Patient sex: M
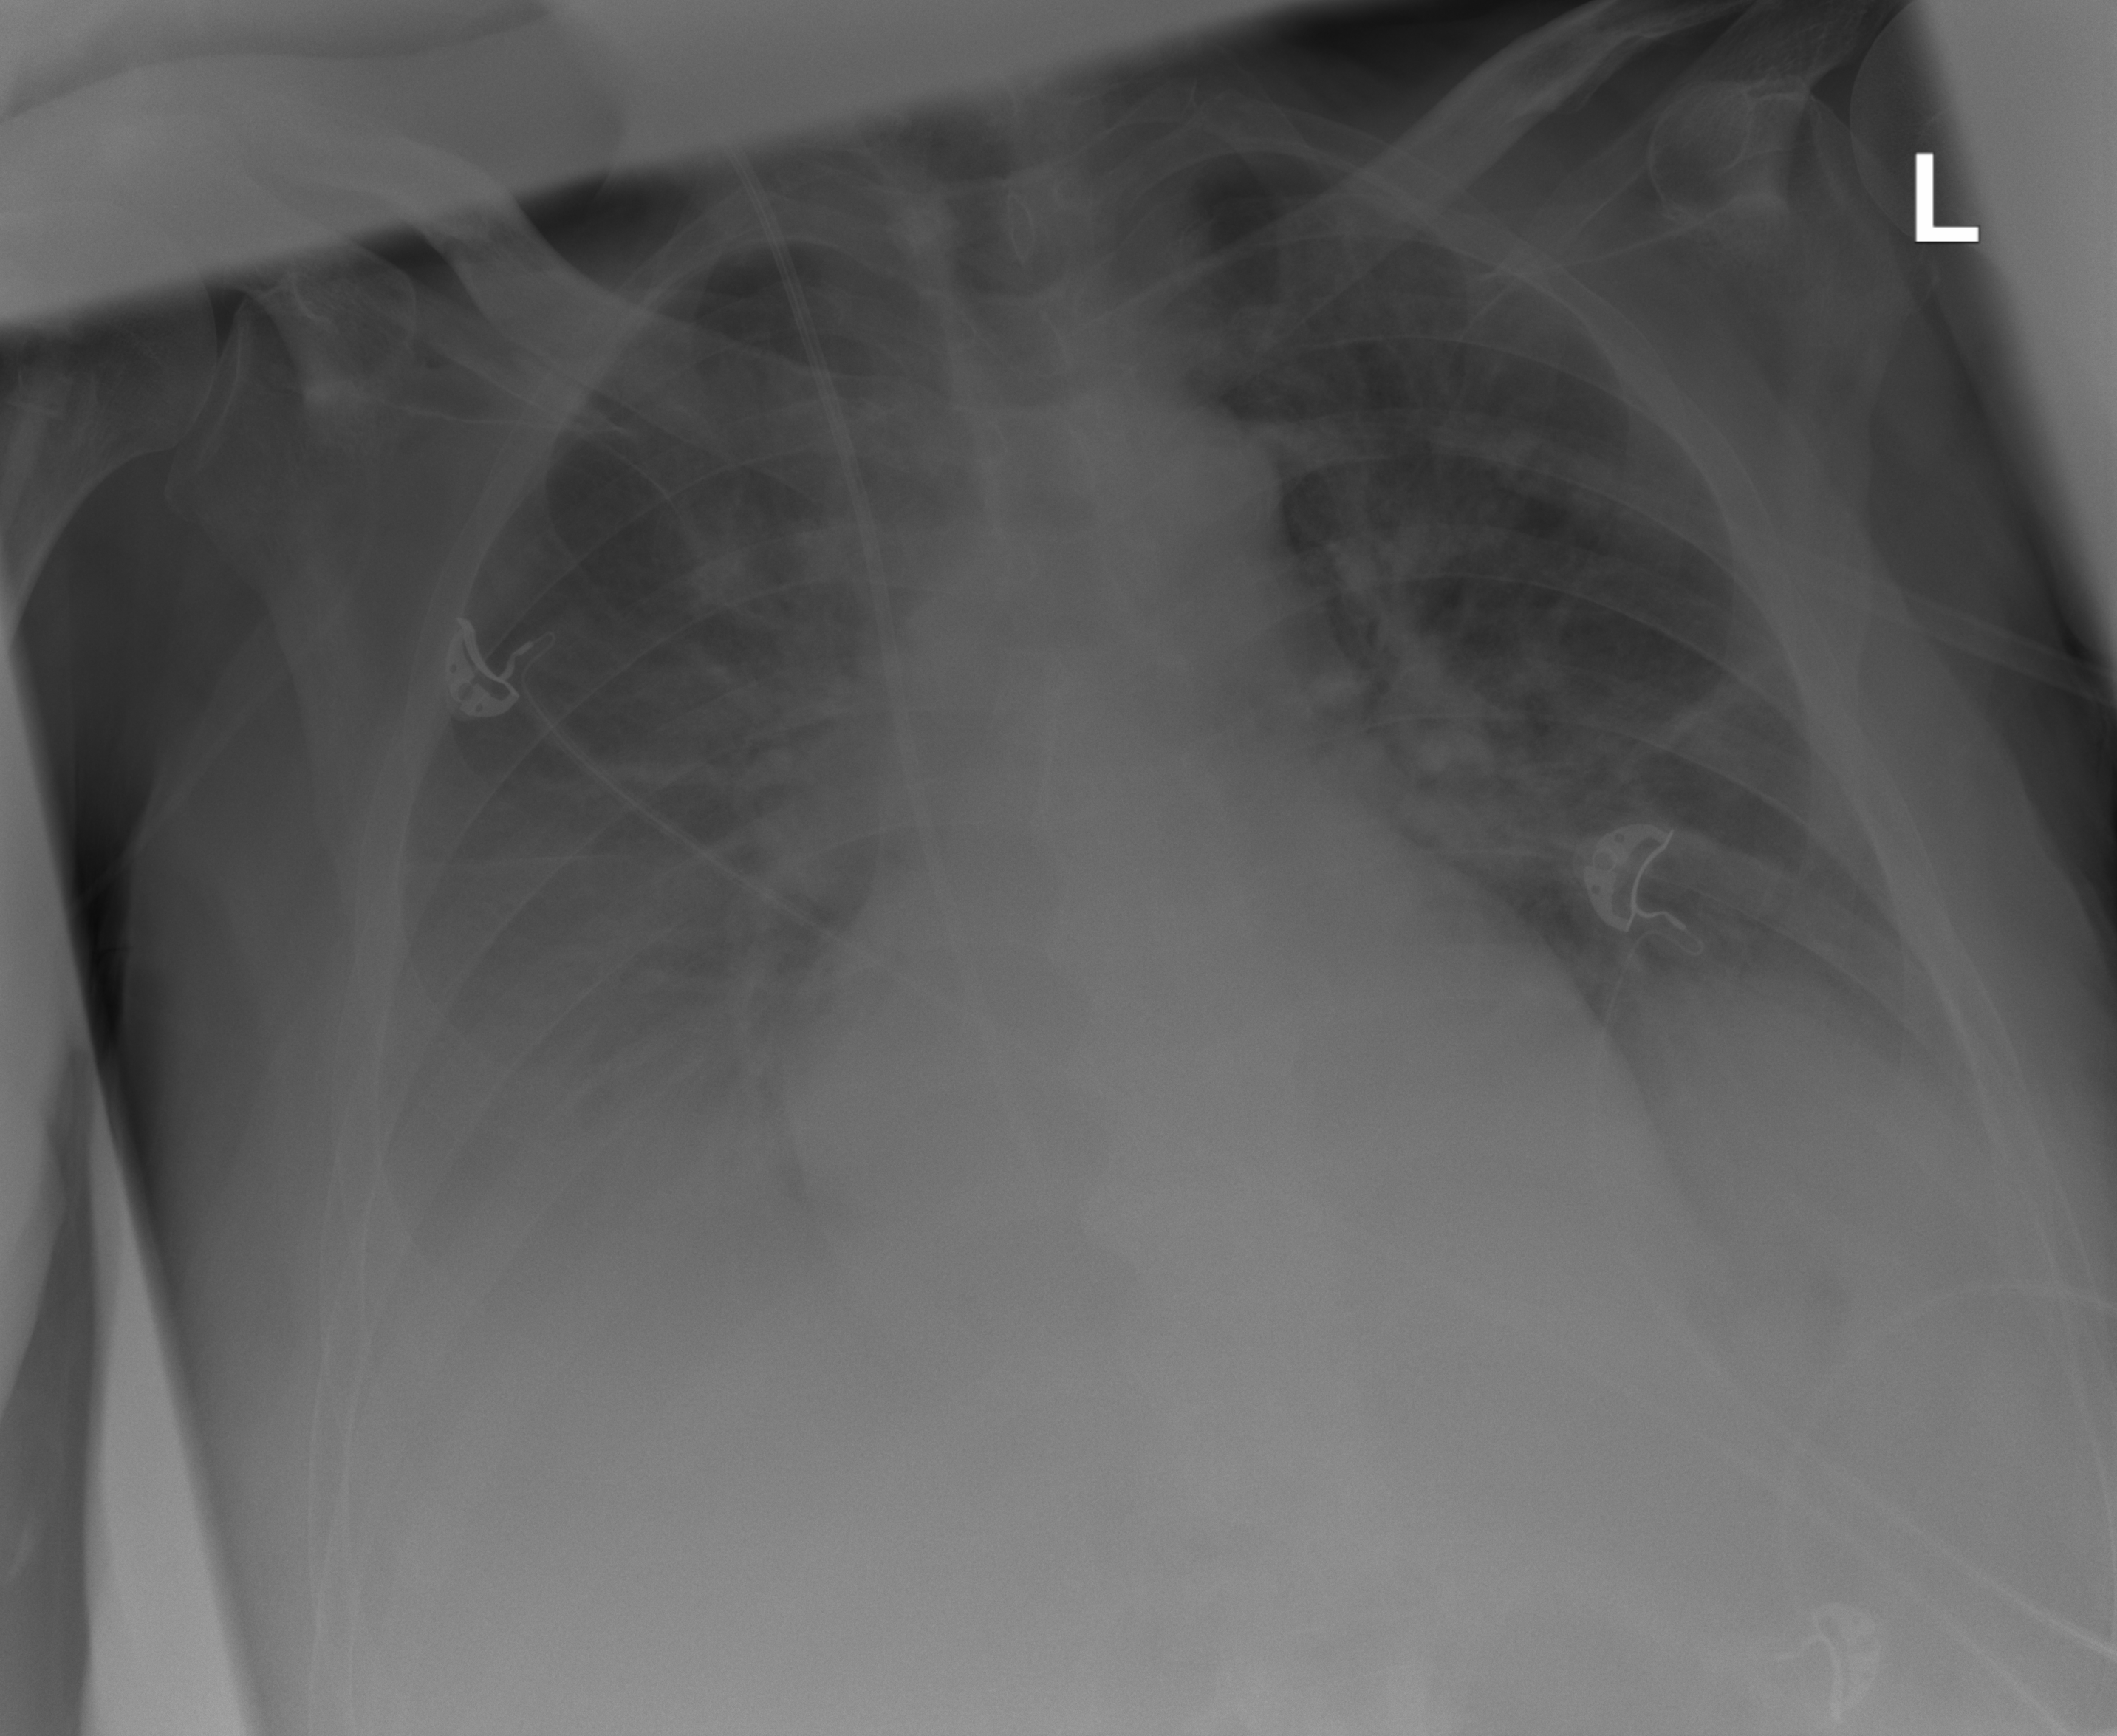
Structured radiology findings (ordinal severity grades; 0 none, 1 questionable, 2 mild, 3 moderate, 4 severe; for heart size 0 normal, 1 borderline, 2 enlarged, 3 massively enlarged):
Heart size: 2
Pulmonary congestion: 3
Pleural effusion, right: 3
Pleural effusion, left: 2
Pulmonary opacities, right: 2
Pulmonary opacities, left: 2
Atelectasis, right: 3
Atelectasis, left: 2